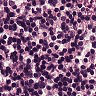
Metastatic tissue present: no